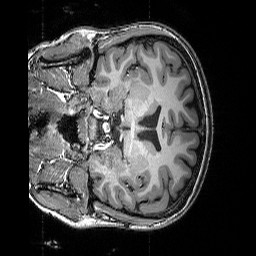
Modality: T1w
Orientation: coronal
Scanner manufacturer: siemens
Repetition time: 2.25 s
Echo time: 0.00418 s